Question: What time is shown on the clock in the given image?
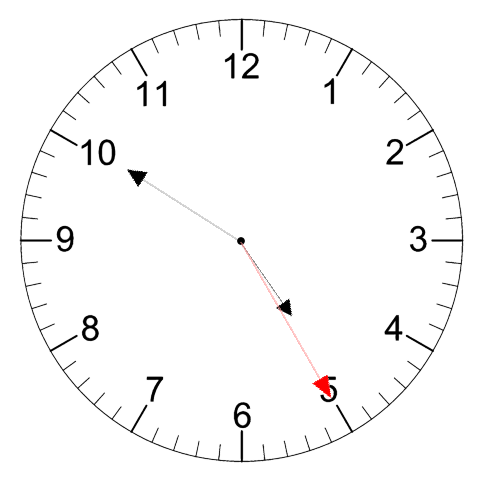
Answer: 04:50:25